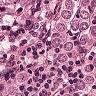
Metastatic tissue present: yes